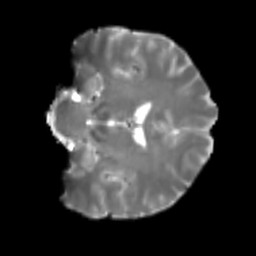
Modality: T2w
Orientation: coronal
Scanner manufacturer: siemens
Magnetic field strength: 3 T
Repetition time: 4 s
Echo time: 0.0594 s